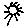
Label: sun